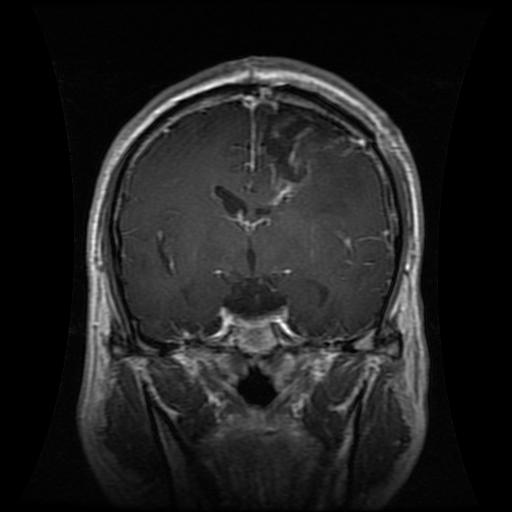
Label: glioma